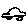
Label: car